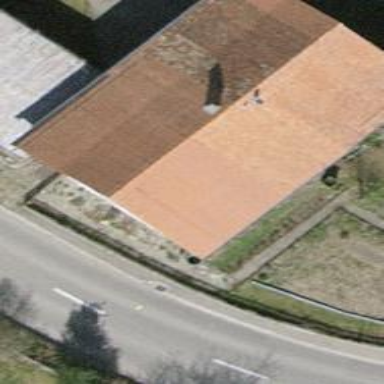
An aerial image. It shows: Detached building with gabled roof.